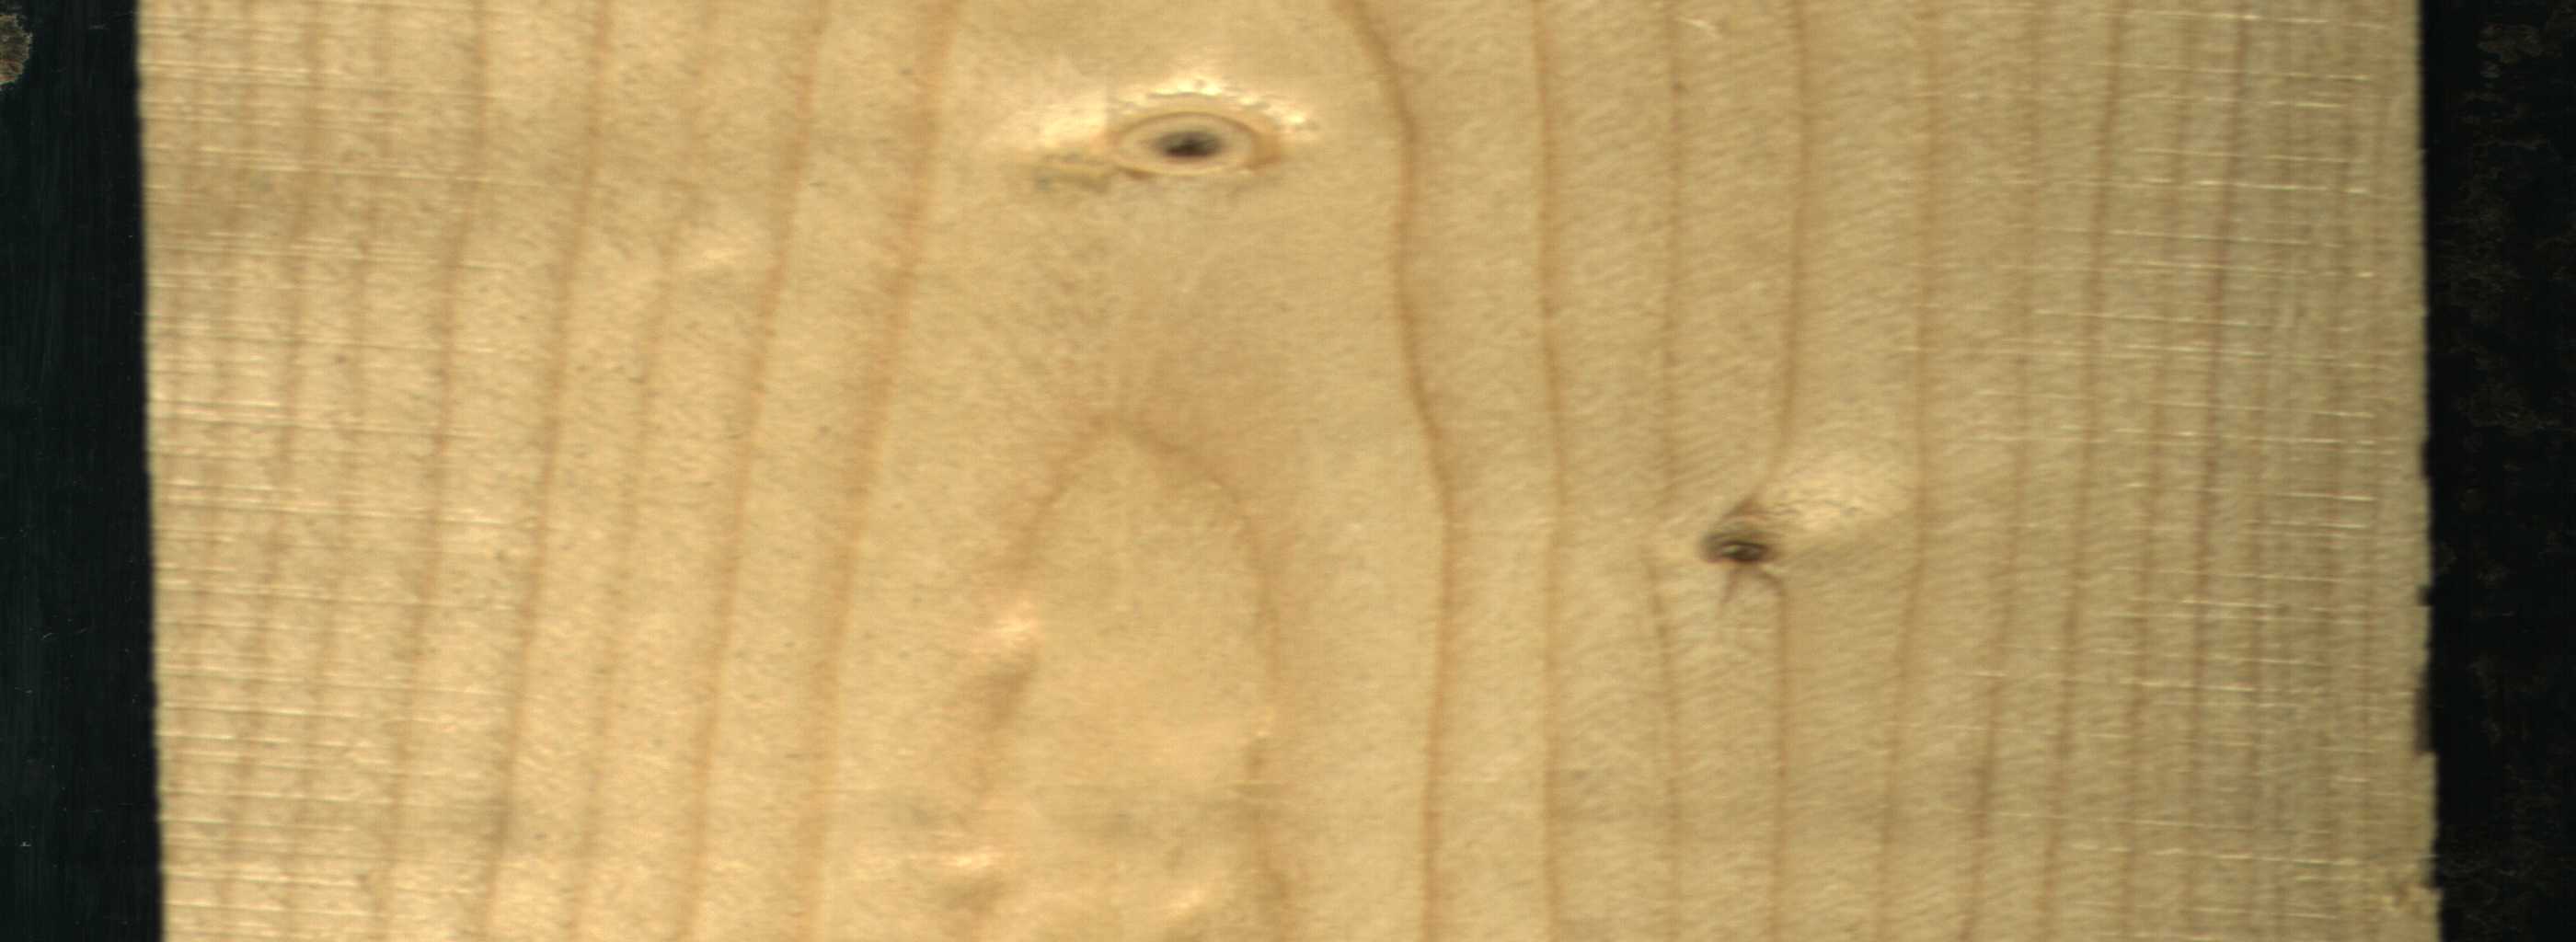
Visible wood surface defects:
Live_Knot
Live_Knot